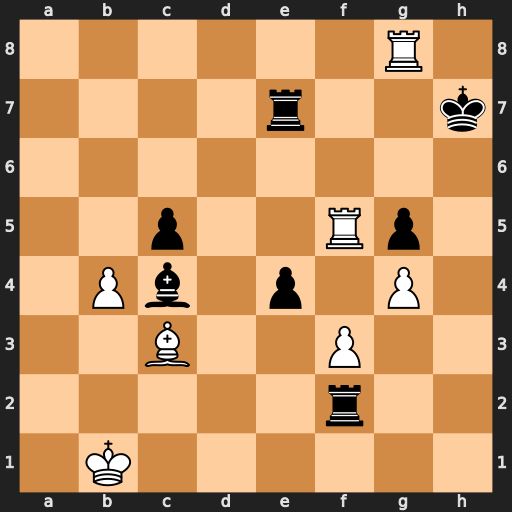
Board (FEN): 6R1/4r2k/8/2p2Rp1/1Pb1p1P1/2B2P2/5r2/1K6
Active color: w
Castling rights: -
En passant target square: -
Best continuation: Rh8+ Kg6 Rf6+